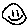
Label: smiley face